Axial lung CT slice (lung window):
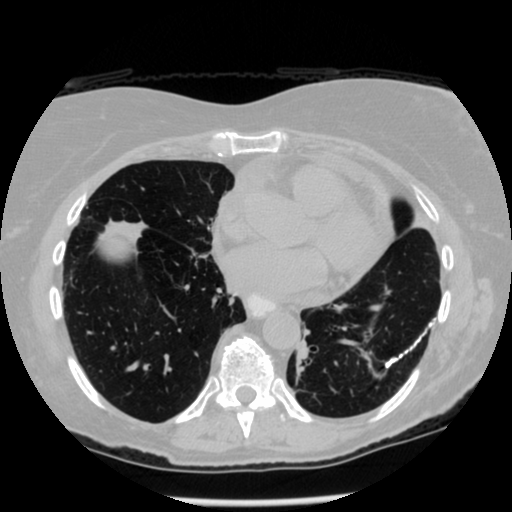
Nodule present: no